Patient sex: M
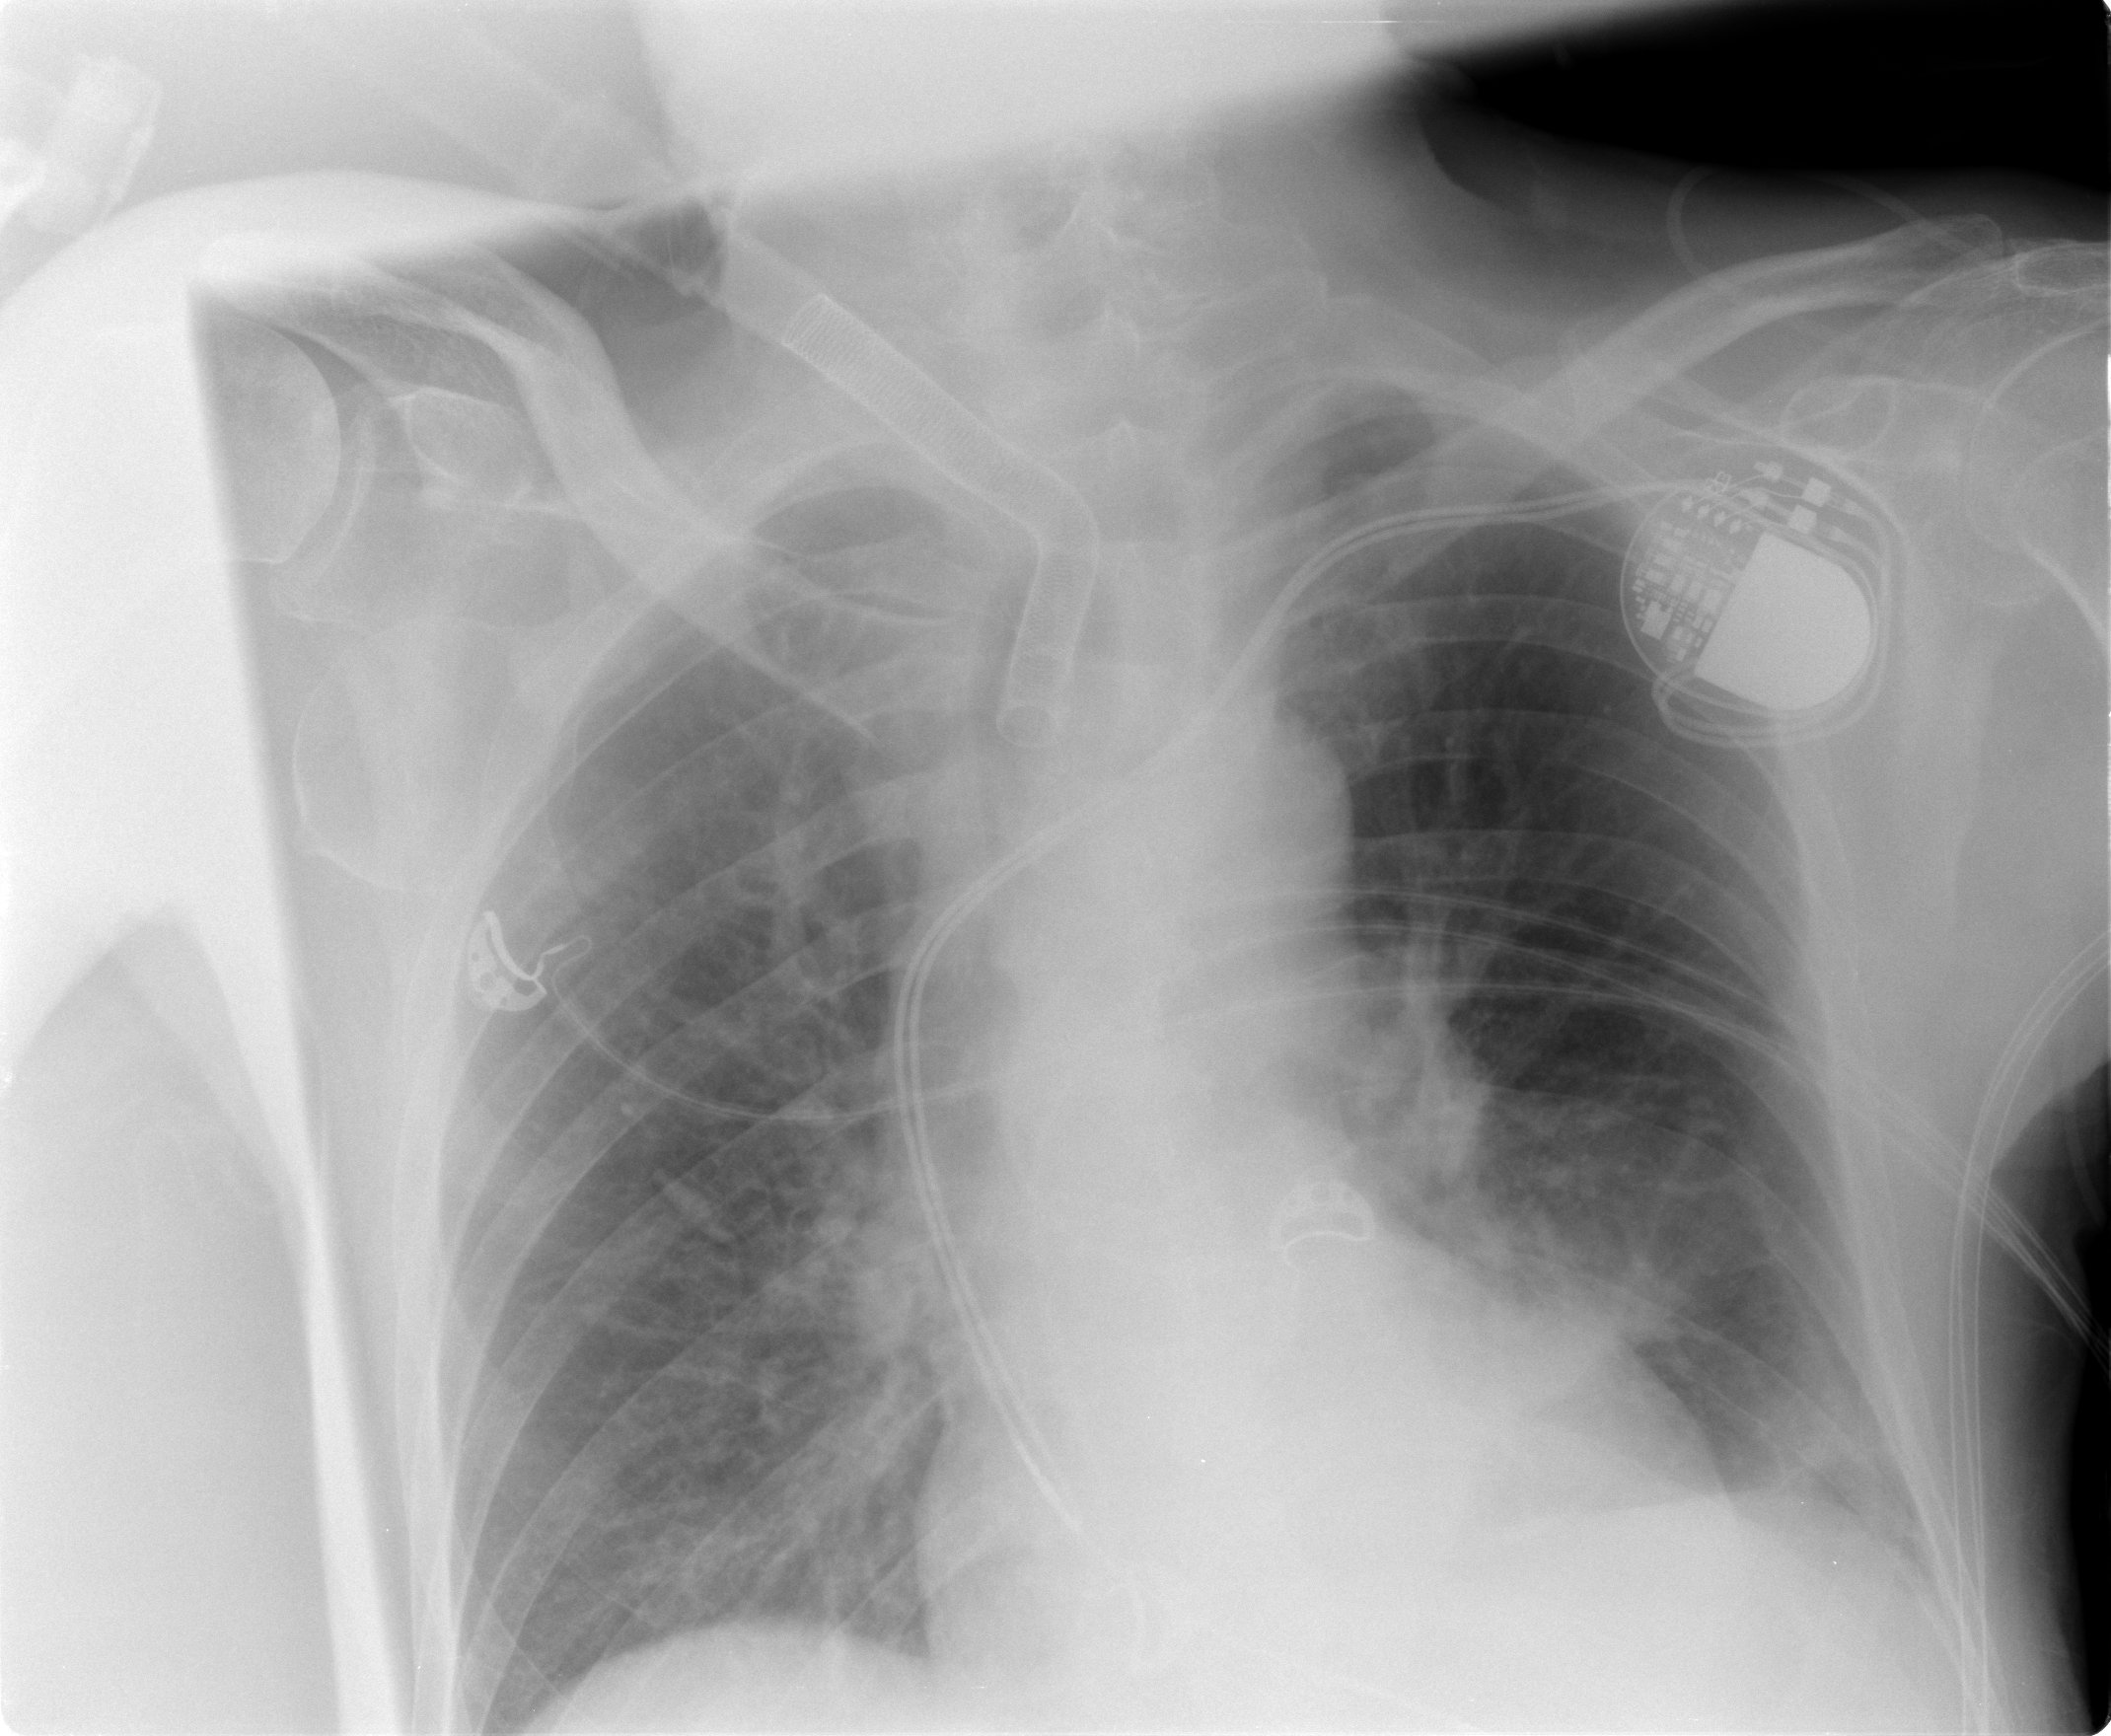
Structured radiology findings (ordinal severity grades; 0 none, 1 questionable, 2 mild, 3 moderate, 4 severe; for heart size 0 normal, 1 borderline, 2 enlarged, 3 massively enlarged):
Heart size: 0
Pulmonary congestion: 0
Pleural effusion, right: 0
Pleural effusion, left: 0
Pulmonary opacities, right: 0
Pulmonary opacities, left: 0
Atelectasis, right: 0
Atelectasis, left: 1